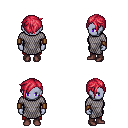
a pixel art fantasy rpg character, female body template, dark elf, purple skin, chain mail, red pants, ruby red pixie cut hairstyle, leather bracers, maroon shoes, four views (front, back, left, right), 2x2 character sprite sheet, small pixel art, hard edges, no anti-aliasing